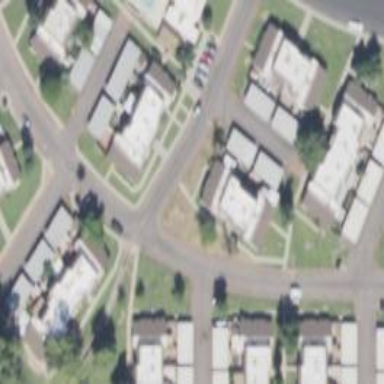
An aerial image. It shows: Living street.